七年级 · 组合数学
小明按照如图的方法用灰色和白色正方形摆图形. 当中间摆 20 个灰色的正方形时, 四周共需要摆白色正方形的个数为 $(\quad)$

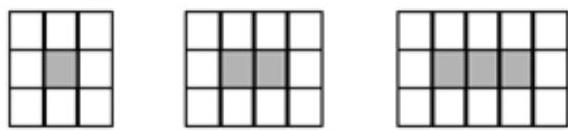
A. 40 个
B. 44 个
C. 46 个
D. 50 个
答案: C
解析: 析】 $[$ 分析 $]$

给图形依次标上序号, 观察图形规律可得: 灰色正方形的个数与图形的序号相同, 白色正方形的个数比灰色正方形个数的 2 倍多 6, 据此规律即可得出答案.

本题考查图形的规律问题, 找出每个图形中灰色正方形和白色正方形的个数与序号间的关系是解题的关键.

[详解]

解: 根据题意分析可得:

灰色正方形的个数与图形的序号数相同,

且第 1 幅图中白色正方形有 $2 \times 1+6=8($ 个 $) ;$

第 2 幅图中白色正方形有 $2 \times 2+6=10$ (个);

第3幅图中白色正方形有 $2 \times 3+6=12($ 个).

当灰色正方形数量为 20 时, 也就是第 20 幅图, 其中白色正方形的个数为: $2 \times 20+6=46$ (个),故选 $C$.